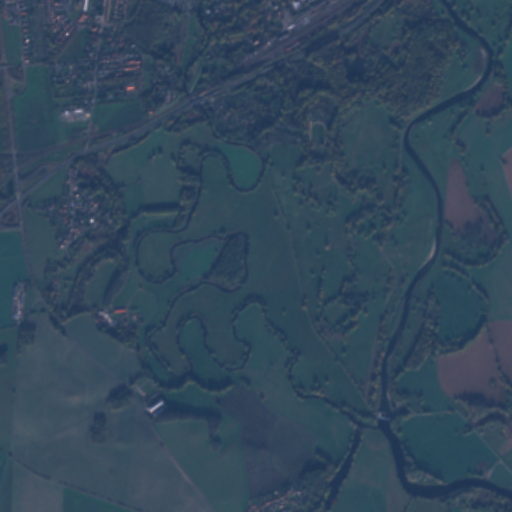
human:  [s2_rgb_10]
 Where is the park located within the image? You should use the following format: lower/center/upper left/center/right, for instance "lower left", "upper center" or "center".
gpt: The park is located in the upper left of the image.
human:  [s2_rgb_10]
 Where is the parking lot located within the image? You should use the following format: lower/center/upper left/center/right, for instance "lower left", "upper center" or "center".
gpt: The parking lot is located in the upper of the image.
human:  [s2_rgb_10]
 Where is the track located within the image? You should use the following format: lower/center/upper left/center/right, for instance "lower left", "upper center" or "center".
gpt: The track is located in the upper center of the image.
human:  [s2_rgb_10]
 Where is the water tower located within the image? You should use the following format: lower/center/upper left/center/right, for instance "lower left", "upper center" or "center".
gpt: The water tower is located in the upper center of the image.
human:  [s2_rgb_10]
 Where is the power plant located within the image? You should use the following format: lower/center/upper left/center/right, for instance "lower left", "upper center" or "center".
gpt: There is no power plant in the image.